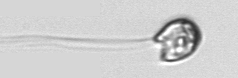
Label: flagellate_morphotype1